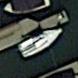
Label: Civil_yacht